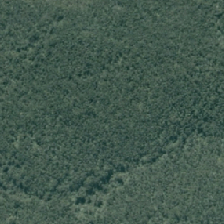
Land cover: manuka_kanuka